Question: When using code files, you typically don't need longer lines to wrap around. However, with '.md' files this is in fact rather useful. However, so longer lines will be wrapped.
To reproduce, open Visual Studio Code resized to a small-enough window, and enter the following text in a new document:
'''
This is my test lorem ipsum. This is my test lorem ipsum. This is my test lorem ipsum. This is my test lorem ipsum. This is my test lorem ipsum. This is my test lorem ipsum. This is my test lorem ipsum. This is my test lorem ipsum. This is my test lorem ipsum.
A linebreak before this.
'''
The effect is this:

I'm trying to get the horizontal scrollbar to stay away, having line 1 wrap around at the right side of the window.
I've done a few things to answer my own question:
- <URL>- -
Perhaps it's not possible, and I'd need to file a feature request? Or am I missing something?
Note that I'd like to be able to turn it on and off quickly. For one, @PanagiotisKanavos mentioned in comments this solution to change wrapping behavior in the settings, but I'm looking for a quick command or menu option to do this (much like <URL>.
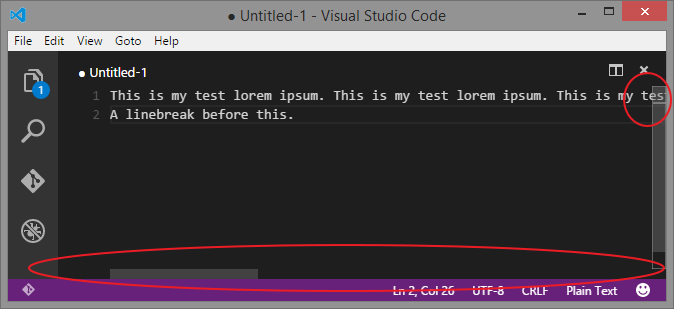
Answer: Since v1.0 you can toggle word wrap:
- - -
It can also be controlled with the following settings:
- - -
---
Known issues:
1. renderLineHighlight should highlight the entire logical line
If you'd like these bugs fixed, please vote for them.